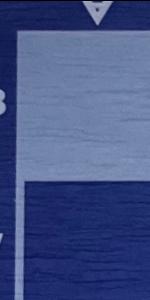
Label: Empty